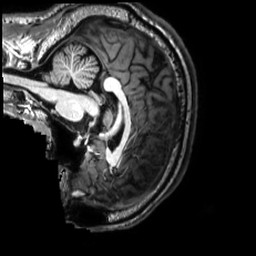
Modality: T1w
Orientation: sagittal
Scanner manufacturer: philips
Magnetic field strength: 3 T
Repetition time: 0.0096 s
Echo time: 0.0046 s